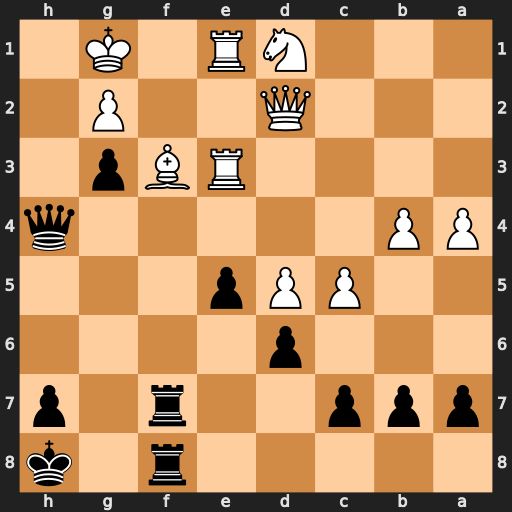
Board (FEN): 5r1k/ppp2r1p/3p4/2PPp3/PP5q/4RBp1/3Q2P1/3NR1K1
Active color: b
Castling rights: -
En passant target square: -
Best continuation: Qh2+ Kf1 Rxf3+